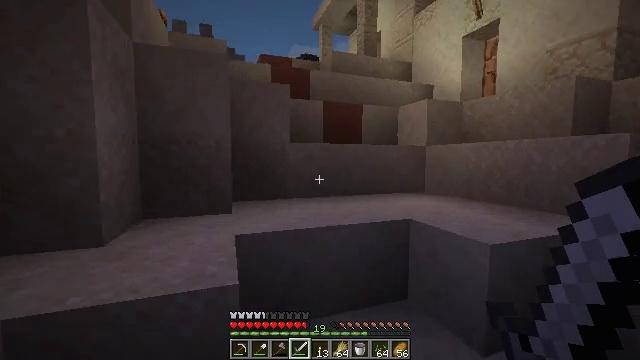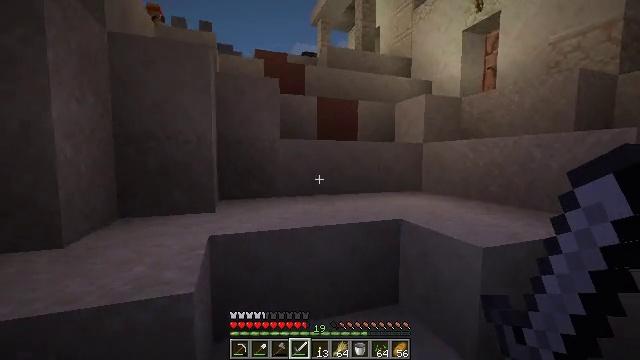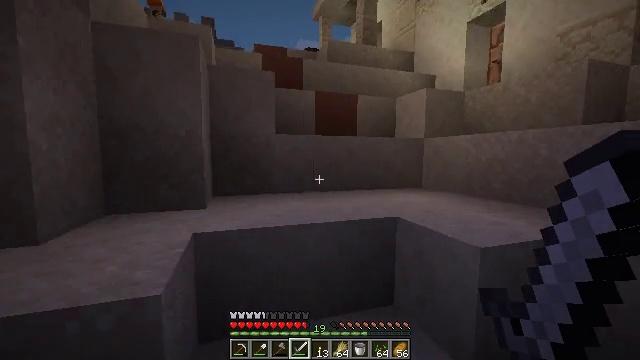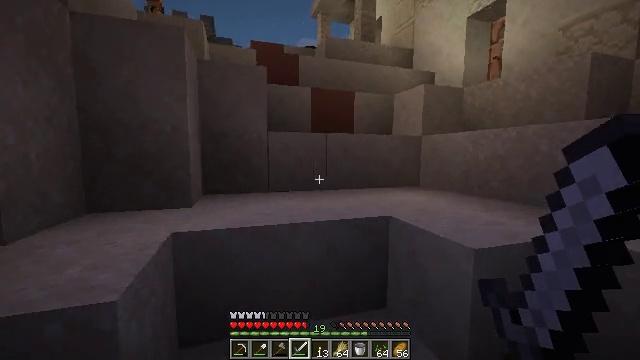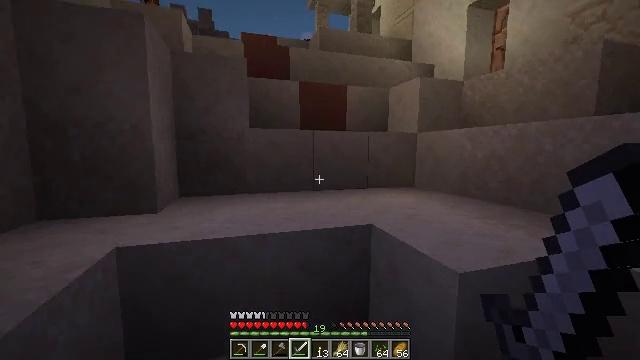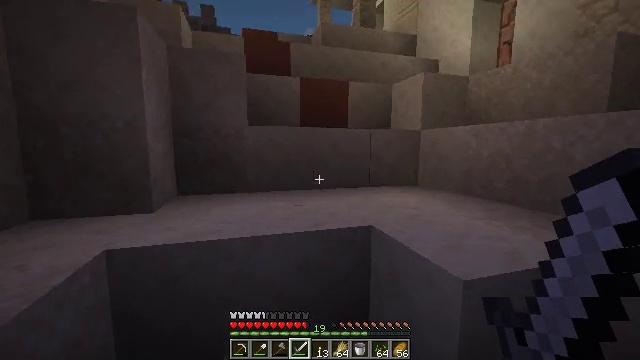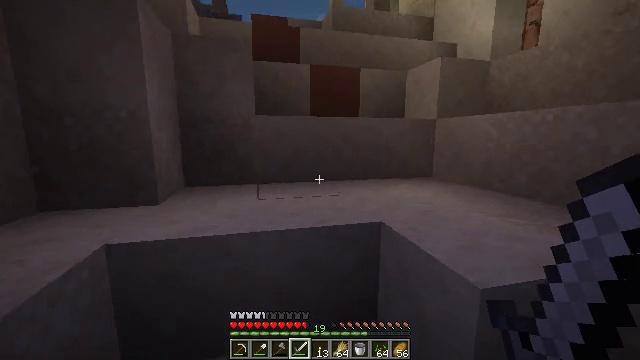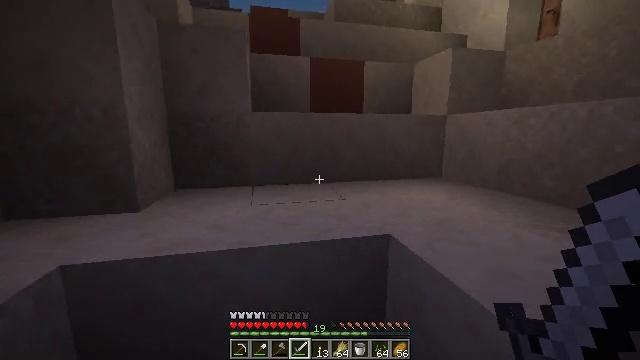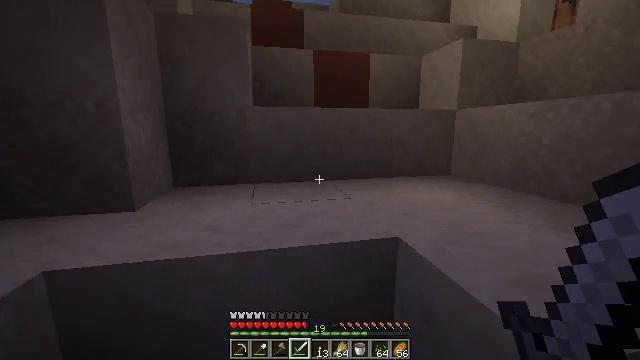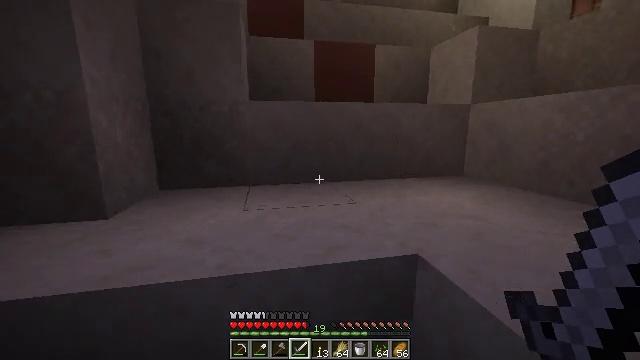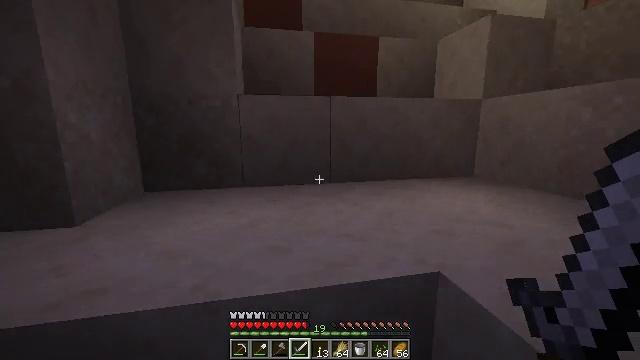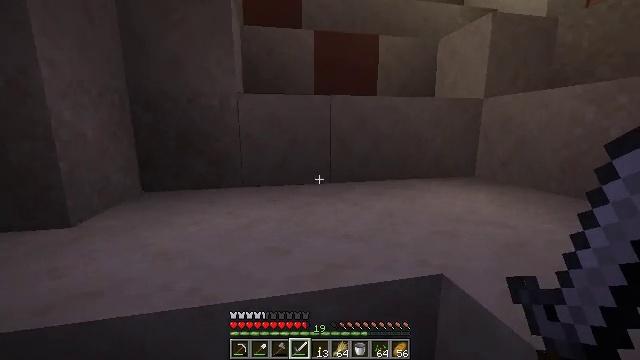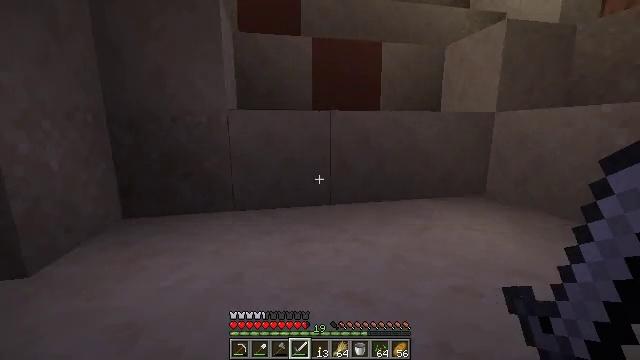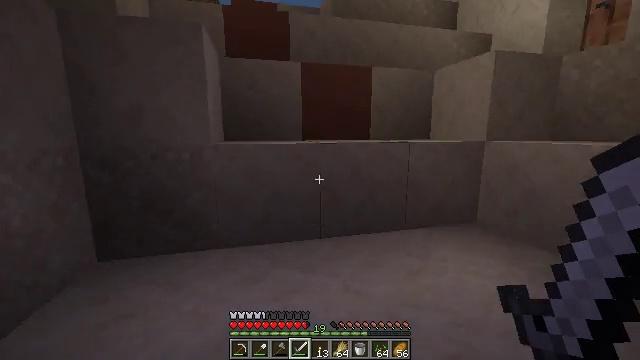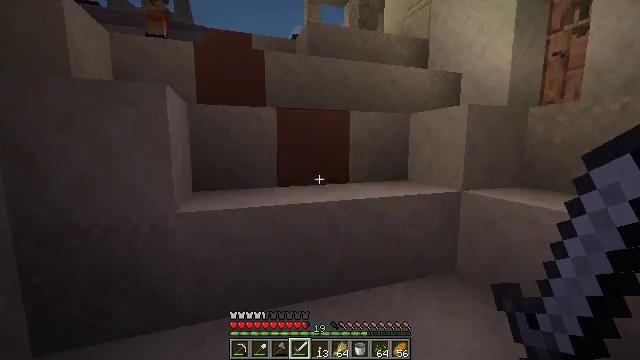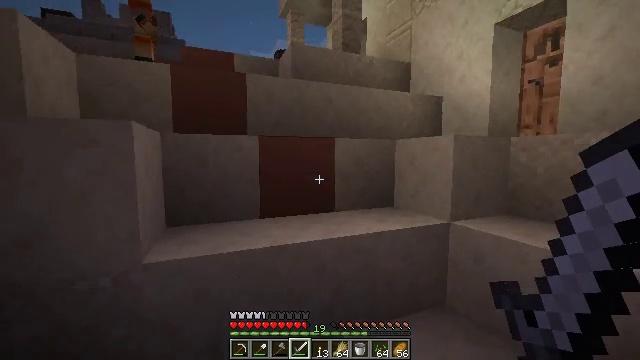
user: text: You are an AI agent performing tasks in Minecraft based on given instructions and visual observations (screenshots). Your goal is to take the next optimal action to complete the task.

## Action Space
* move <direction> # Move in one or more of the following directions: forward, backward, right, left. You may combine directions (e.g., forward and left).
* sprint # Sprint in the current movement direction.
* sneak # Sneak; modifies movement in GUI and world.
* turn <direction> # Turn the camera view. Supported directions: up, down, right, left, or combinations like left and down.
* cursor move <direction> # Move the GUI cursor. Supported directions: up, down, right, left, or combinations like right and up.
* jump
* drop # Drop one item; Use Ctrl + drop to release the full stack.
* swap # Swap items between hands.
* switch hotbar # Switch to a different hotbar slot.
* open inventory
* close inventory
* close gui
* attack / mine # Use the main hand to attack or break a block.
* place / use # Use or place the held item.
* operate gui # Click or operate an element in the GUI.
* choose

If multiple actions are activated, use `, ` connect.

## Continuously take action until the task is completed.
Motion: motion action
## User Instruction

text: drop lime bed
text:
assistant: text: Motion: move forward and move right, attack / mine
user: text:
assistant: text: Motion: move forward and move right, attack / mine
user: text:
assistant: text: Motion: move forward and move right, attack / mine
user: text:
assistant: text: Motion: move forward and move right, attack / mine
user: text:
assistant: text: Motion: move forward, attack / mine
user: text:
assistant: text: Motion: move forward, turn left and down, attack / mine
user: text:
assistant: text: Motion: move forward, attack / mine
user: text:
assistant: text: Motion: move forward, attack / mine
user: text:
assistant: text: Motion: move forward, attack / mine
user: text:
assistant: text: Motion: move forward, attack / mine
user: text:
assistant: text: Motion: move forward, attack / mine
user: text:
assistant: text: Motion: move forward, attack / mine, jump
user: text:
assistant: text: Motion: move forward, turn right, attack / mine, jump
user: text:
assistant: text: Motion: move forward, turn right and up, attack / mine, jump
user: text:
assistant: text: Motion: move forward, turn right and up, attack / mine, jump
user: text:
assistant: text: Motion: move forward, attack / mine
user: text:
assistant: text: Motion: move forward, attack / mine
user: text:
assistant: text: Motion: move forward, attack / mine
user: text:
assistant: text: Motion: move forward, attack / mine
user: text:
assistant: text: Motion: move forward, attack / mine
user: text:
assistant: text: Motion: move forward, attack / mine
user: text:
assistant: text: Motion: move forward, turn left, attack / mine
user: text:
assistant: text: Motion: move forward, turn left and down, attack / mine
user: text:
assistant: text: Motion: move forward, turn left, attack / mine, jump
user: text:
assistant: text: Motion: move forward, turn left, attack / mine, jump
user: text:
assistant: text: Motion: move forward, turn left and up, attack / mine, jump
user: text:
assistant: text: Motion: move forward, turn left and up, attack / mine, jump
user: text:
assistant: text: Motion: move forward, turn left and up, attack / mine, jump
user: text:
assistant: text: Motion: move forward, turn left and up, attack / mine
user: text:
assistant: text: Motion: attack / mine